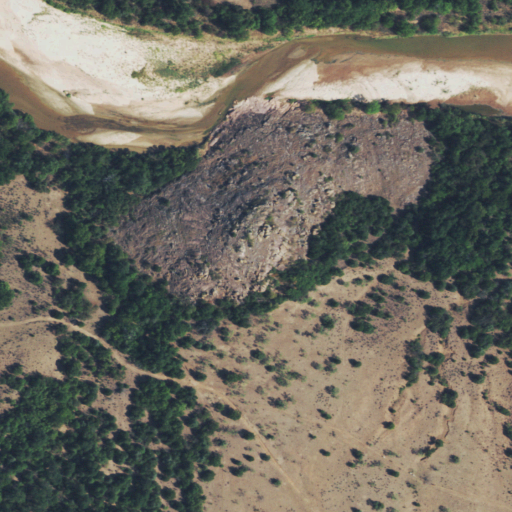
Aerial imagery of mountain in Oklahoma named Cable Mountain containing shrub, grassland, mixed forest, herbaceous wetlands, open water, and barren land